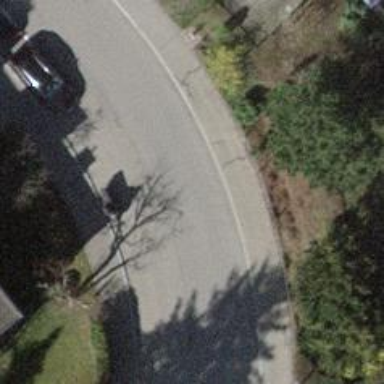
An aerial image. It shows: Smoothly paved residential road.